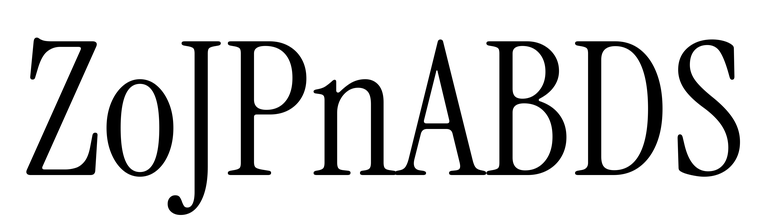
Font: InstrumentSerif-Regular